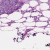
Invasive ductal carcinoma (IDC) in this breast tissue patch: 0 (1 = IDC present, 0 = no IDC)